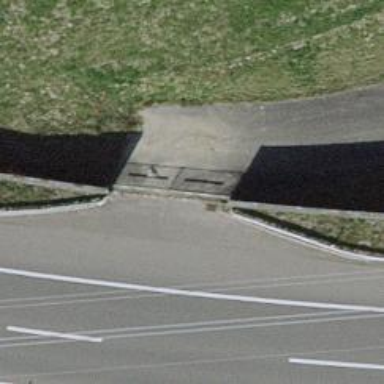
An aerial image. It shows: Gate.